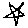
Label: star